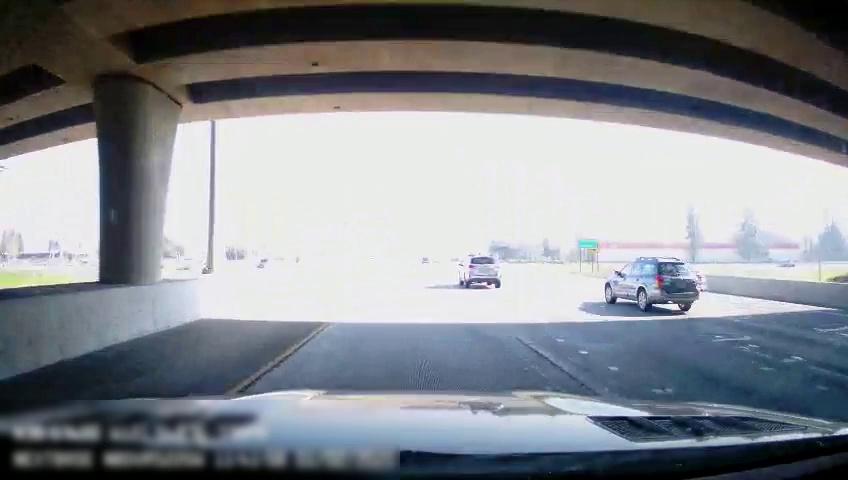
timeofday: Day
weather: Sunny
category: Drivable Space
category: Vehicles | SUV
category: Vehicles | SUV
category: Lanes | Current Lane
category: Lanes | Current Lane
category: Lanes | Current Lane
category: Traffic | Signs
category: Traffic | Signs